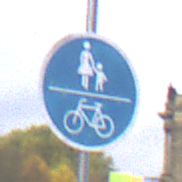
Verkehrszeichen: GemeinsamerGehUndRadweg
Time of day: MorningAfternoon
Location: Outdoor (Urban)
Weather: PartlyCloudy
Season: NotSpecified
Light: Natural